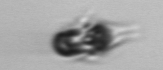
Label: Mesodinium